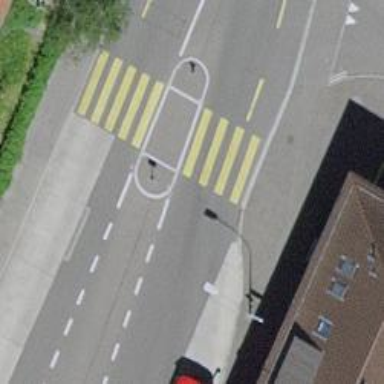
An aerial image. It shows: Uncontrolled zebra crossing with central island.